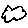
Label: cloud